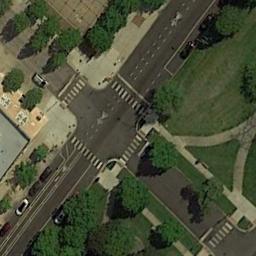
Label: intersection